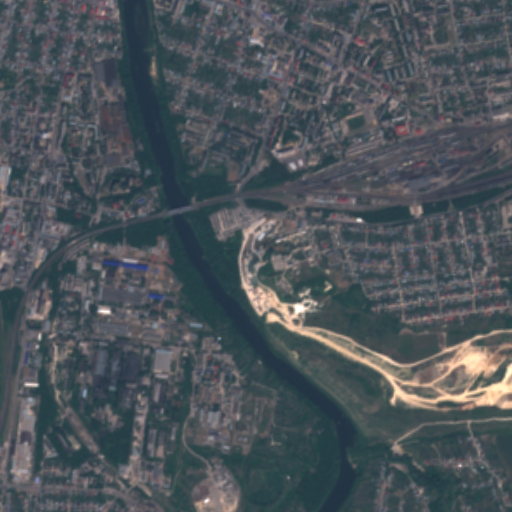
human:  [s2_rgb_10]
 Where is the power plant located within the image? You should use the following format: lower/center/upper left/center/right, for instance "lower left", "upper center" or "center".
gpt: The power plant is located in the lower center of the image.
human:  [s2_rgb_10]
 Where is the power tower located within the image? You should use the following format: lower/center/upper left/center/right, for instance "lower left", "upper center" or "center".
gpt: The power tower is located in the lower left of the image.
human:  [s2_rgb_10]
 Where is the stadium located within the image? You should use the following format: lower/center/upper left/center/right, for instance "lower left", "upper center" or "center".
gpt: The stadium is located in the upper right of the image.
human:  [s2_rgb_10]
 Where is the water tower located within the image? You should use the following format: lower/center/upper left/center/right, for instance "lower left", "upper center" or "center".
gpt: The water tower is located in the center right of the image.
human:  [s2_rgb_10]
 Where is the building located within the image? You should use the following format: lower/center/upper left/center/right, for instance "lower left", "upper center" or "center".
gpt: There is no building in the image.